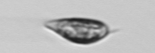
Label: Prorocentrum_triestinum